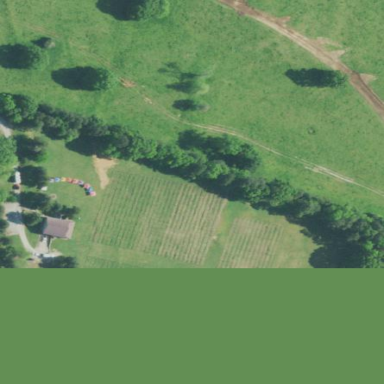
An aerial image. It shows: Vineyard.